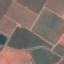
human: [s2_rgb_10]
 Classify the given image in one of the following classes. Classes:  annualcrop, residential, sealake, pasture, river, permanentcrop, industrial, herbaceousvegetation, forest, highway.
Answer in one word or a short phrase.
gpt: PermanentCrop